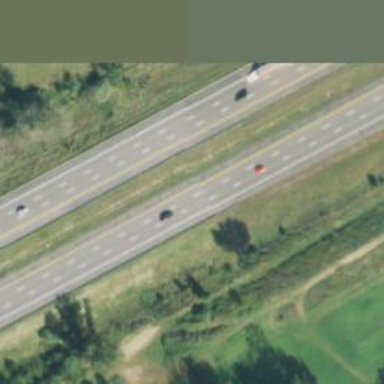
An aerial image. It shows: Asphalt motorway.